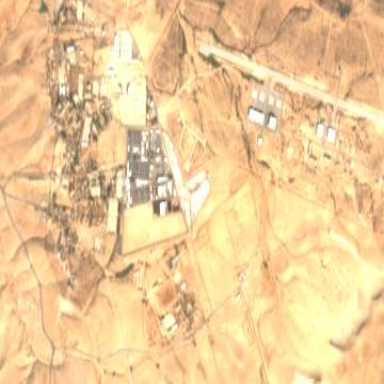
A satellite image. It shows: Military airfield near airport. It is enclosed by fence.